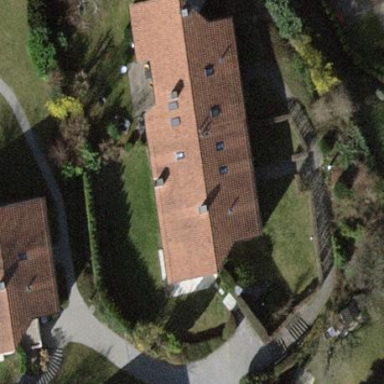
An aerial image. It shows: Terrace building.